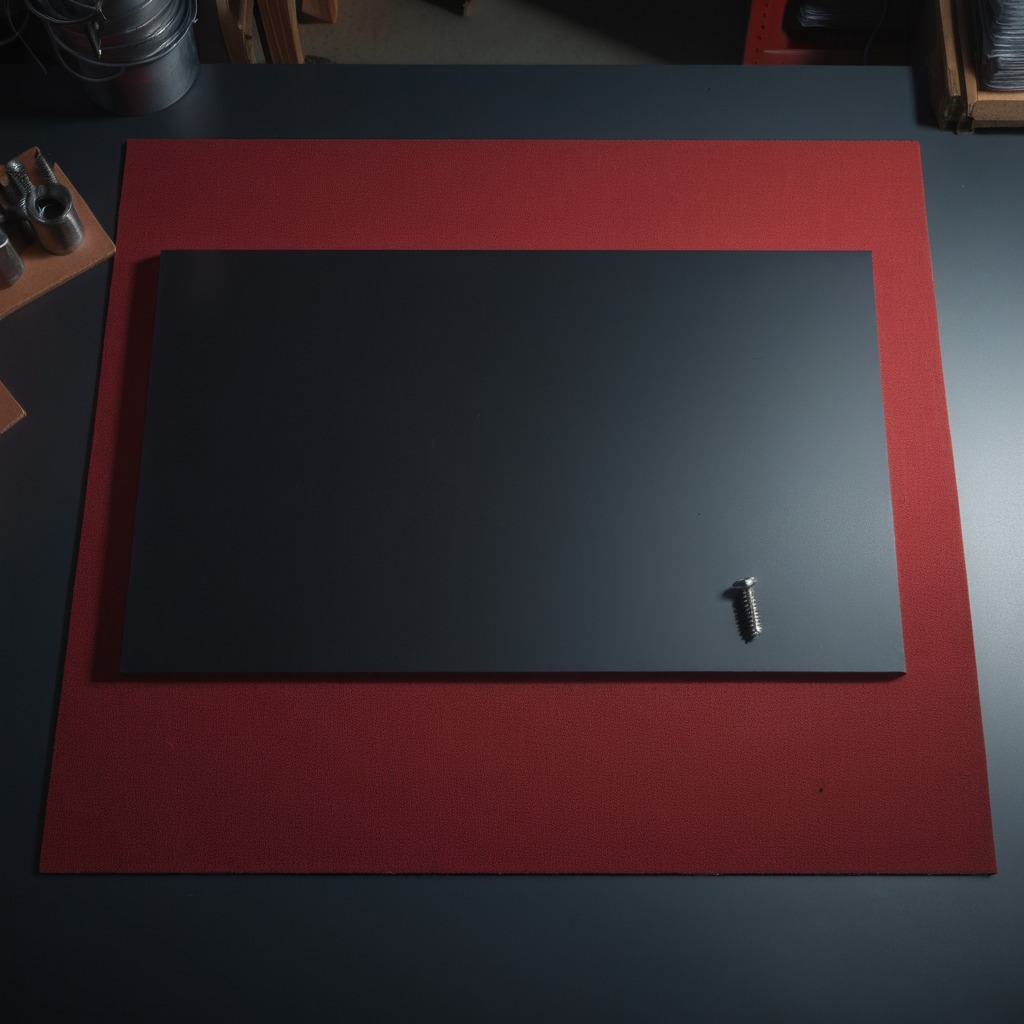
A metal screw lies on the tabletop.